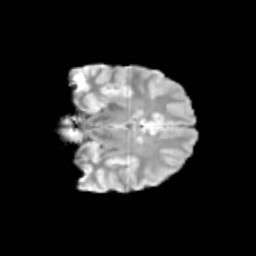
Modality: T2w
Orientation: coronal
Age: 13
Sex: male
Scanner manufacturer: siemens
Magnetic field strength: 3 T
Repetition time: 3.8 s
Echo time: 0.07 s